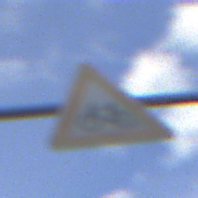
Verkehrszeichen: RadverkehrRechts
Umgebung: Outdoor, Suburban
Tageszeit: MorningAfternoon
Wetter: PartlyCloudy
Licht: Natural
Jahreszeit: NotSpecified
Kontrast: MediumContrast